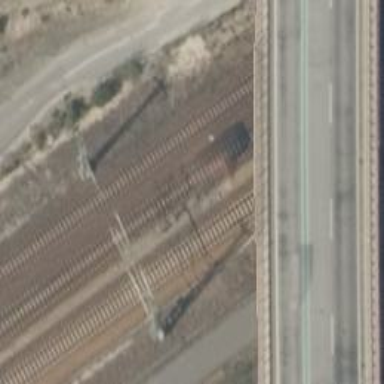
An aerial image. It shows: Railway switch.